Aerial crown-view tile of a tropical tree (Barro Colorado Island, Panama), acquired 20250616:
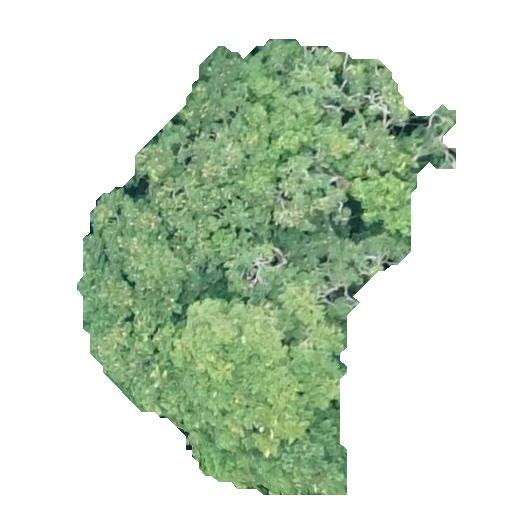
Species: Jacaranda copaia
GBIF accepted scientific name: Jacaranda copaia
Crown area: 156.503 m²